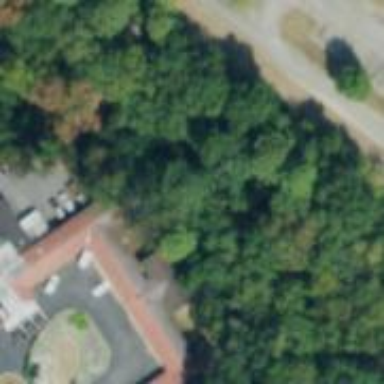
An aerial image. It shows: Motel building.